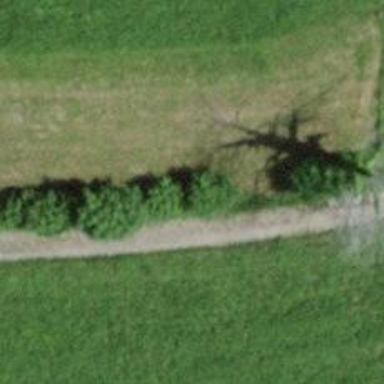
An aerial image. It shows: Shrub in its natural environment.